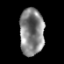
Tissue: prostate
Cell type: T cells
Senescence score: 0.312
Nuclear area (px): 1113
Mean DAPI intensity: 133.214